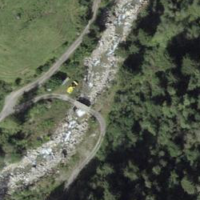
EUNIS habitat code: 44
Species observed at this site:
Sambucus racemosa